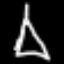
Label: The Eiffel Tower